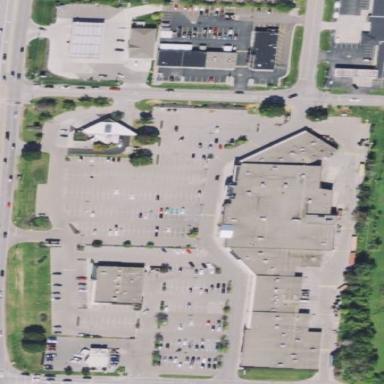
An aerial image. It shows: Retail area.